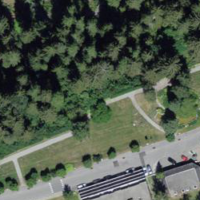
EUNIS habitat code: 55
Species observed at this site:
Corvus corone
Motacilla cinerea
Cyanistes caeruleus
Lophophanes cristatus
Anas platyrhynchos
Chloris chloris
Pyrrhula pyrrhula
Dendrocopos major
Aegithalos caudatus
Spinus spinus
Turdus merula
Parus major
Sitta europaea
Periparus ater